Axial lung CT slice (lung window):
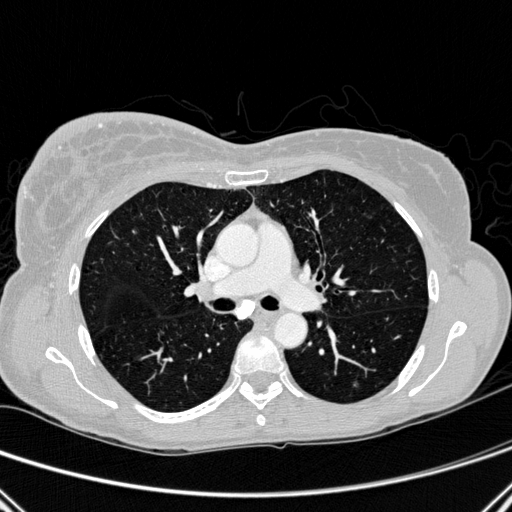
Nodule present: no